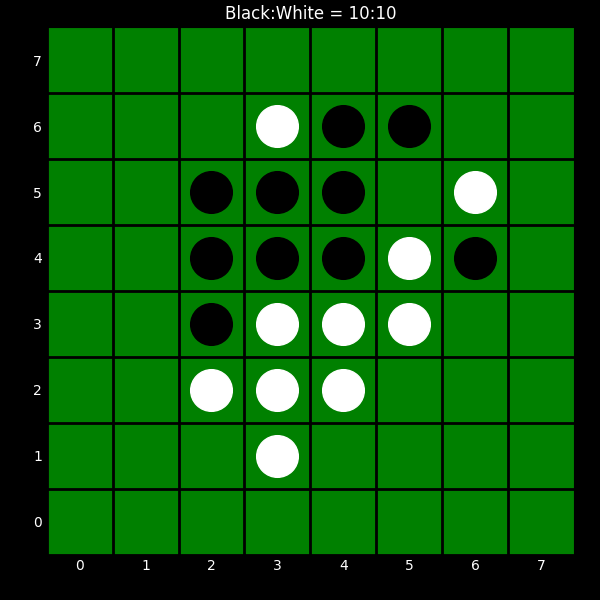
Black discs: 10
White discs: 10